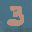
Label: 3